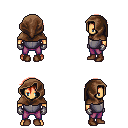
a pixel art fantasy rpg character, male body template, human, tanned skin, steel chest armor, magenta pants, red short bangs hairstyle, cloth hood, metal gloves, brown shoes, four views (front, back, left, right), 2x2 character sprite sheet, small pixel art, hard edges, no anti-aliasing